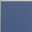
Piece: xx